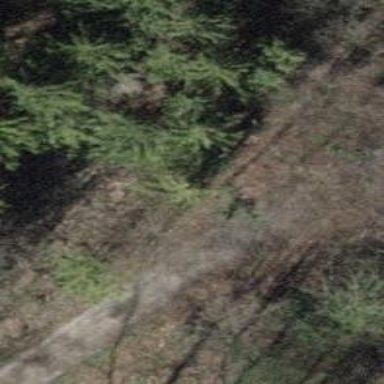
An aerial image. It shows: Unpaved path with excellent trail visibility.